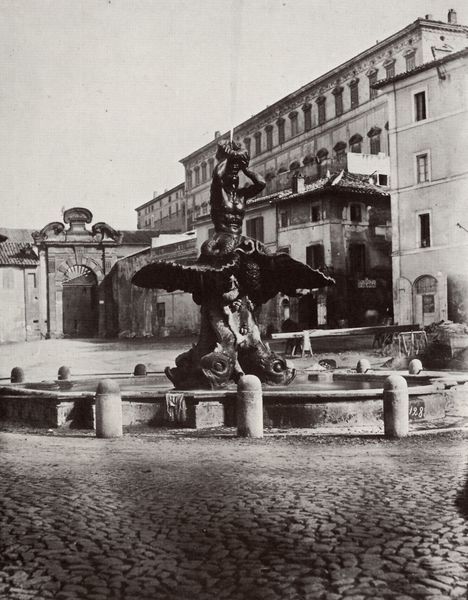
Titel: Piazza Barberini
Künstler: Italienischer Photograph
Standort: Rom
Institution: Archivio Fotografico Comunale
Schlagwörter: berg, dunkel, flügel, mann, schatten, wasser, stadt, fenster, grau, hell, licht, schwarz, tür, weiss, dach, gebäude, haus, trinkend, barock, steine, horn, häuser, sonne, figur, front, brunnen, skulptur, springbrunnen, fassade, fassaden, italien, pflaster, giebel, hof, markt, platz, sepia, rundbogen, durchgang, tor, foto, fotografie, kopfstein, innenhof, palast, palazzo, schwimmen, fußgängerzone, kopfsteinpflaster, photo, fries, fisch, geschosse, fontäne, muschel, wasserspeier, fische, unterwelt, dorfplatz, poller, brunen, quelle, statur, toreingang, speier, bernini, neptun, dreizack, wassermann, triton, pfalter, absperung, hüfgel, kopsteinpflaster, ro, hauspalazzo, kopfseinpflaster, wasserfonäne